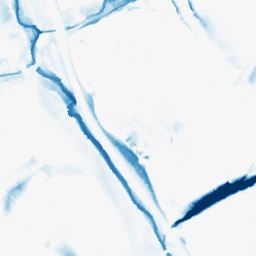
Category: morphological
Decomposition family: morphological_diamond
Decomposition parameters: operation: closing
radius: 15
Upsampling method: edge_directed
Upsampling parameters: scale: 4
Upsampling scale: 4